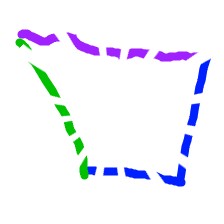
Shape: trapezoid